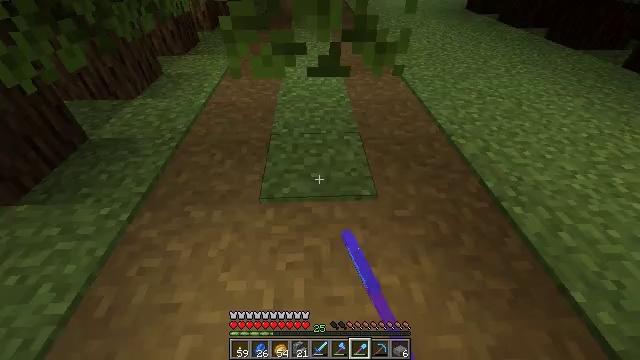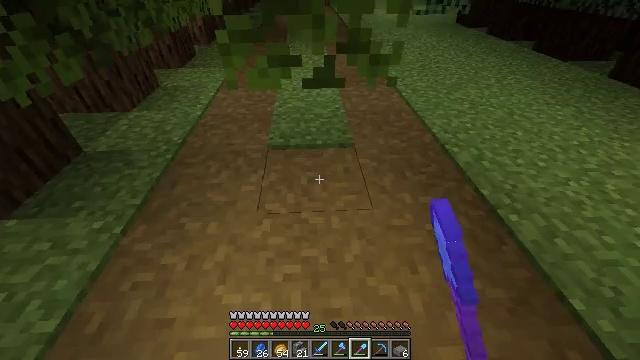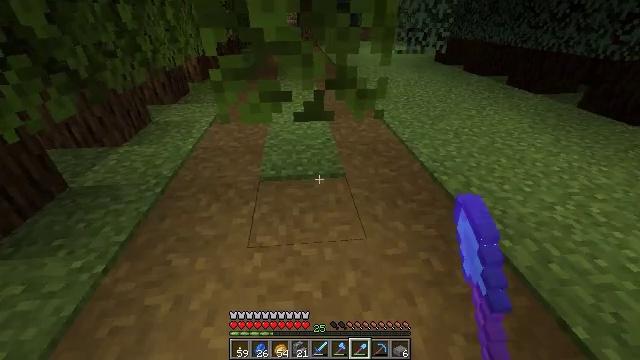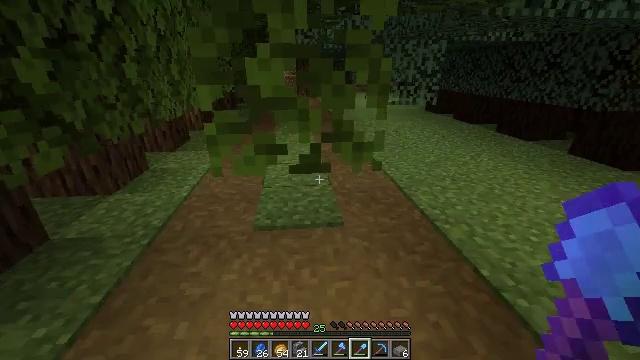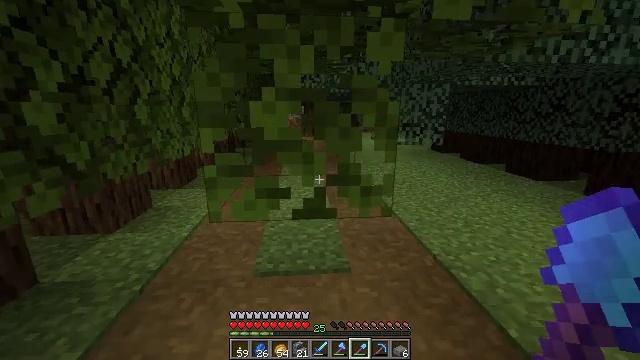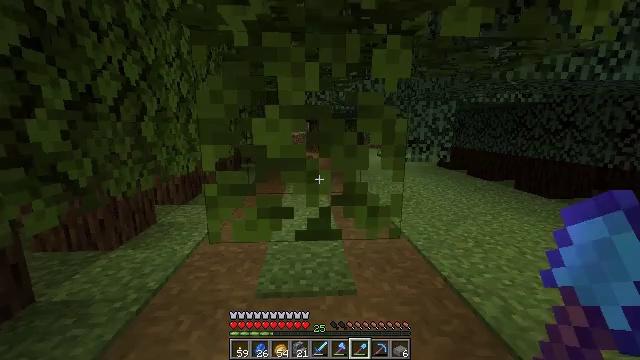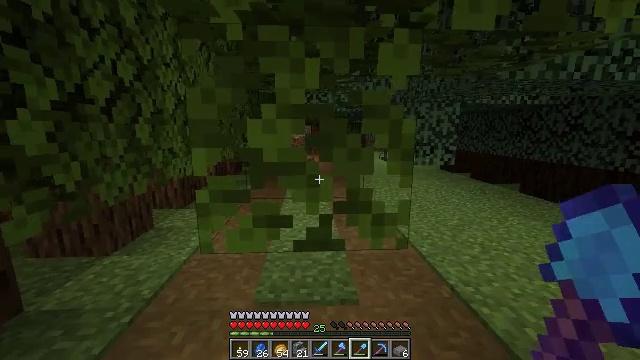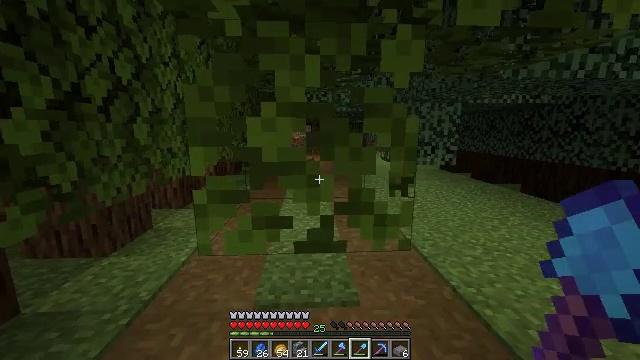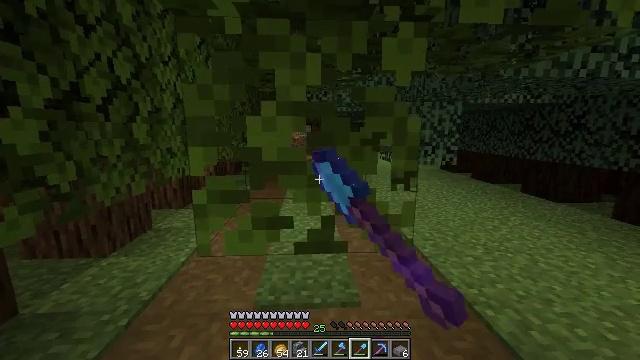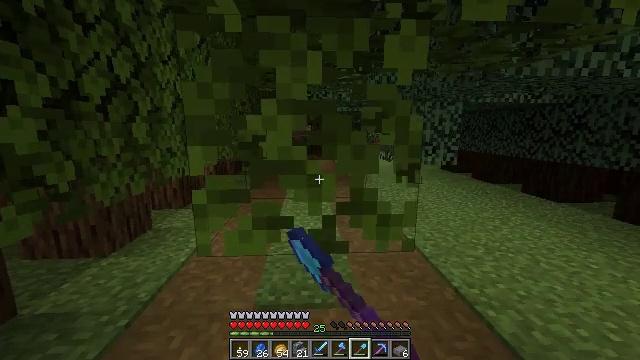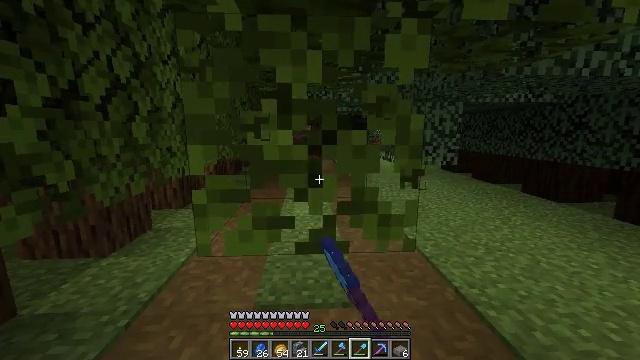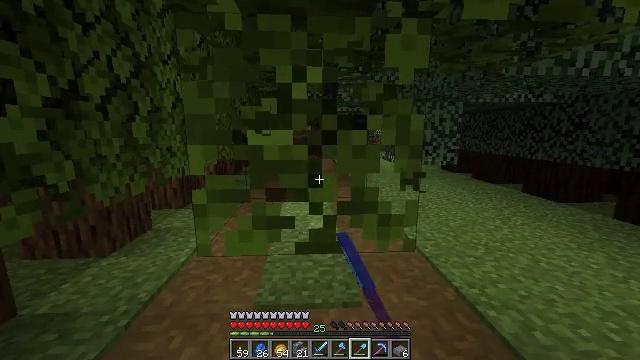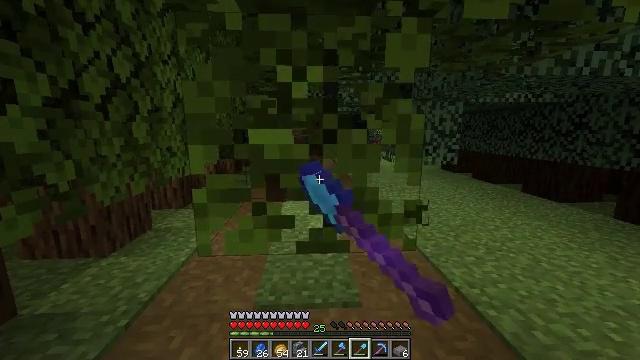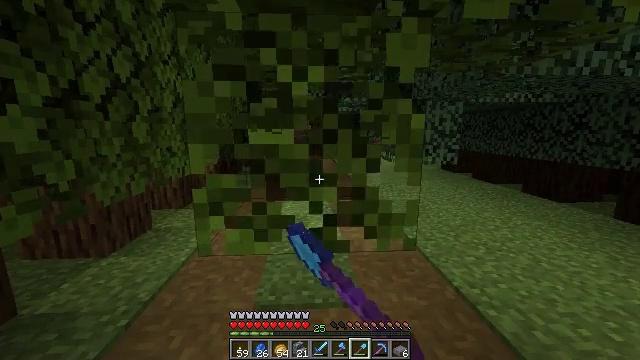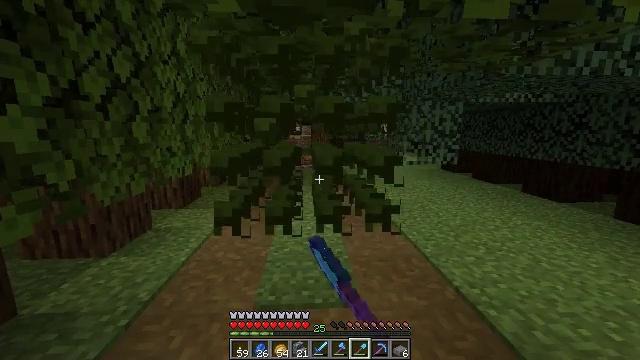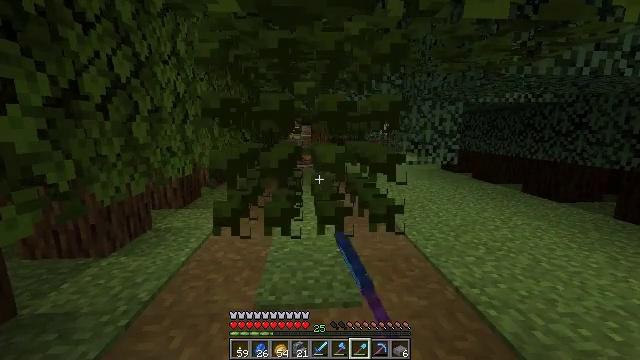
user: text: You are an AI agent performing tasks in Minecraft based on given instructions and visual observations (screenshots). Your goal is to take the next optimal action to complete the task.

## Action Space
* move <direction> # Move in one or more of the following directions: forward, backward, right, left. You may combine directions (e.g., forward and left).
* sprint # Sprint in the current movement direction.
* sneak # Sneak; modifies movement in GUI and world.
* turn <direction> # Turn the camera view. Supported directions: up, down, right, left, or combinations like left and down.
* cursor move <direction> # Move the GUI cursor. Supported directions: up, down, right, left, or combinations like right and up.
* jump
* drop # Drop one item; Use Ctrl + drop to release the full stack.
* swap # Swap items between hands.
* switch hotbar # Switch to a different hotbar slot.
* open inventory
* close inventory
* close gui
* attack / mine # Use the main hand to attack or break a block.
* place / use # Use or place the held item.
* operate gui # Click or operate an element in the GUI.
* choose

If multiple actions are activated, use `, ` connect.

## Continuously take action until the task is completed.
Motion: motion action
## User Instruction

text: Gather oak leaves by attacking.
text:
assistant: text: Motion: turn right and up
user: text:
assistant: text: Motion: turn right and up
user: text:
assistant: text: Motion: move forward, turn up
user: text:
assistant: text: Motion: move forward, turn left and up
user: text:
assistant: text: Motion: turn left and up
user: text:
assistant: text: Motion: no_op
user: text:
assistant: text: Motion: attack / mine
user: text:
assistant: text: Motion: attack / mine
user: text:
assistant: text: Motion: attack / mine
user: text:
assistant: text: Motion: attack / mine
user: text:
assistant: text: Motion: attack / mine
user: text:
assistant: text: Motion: attack / mine
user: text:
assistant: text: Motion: attack / mine
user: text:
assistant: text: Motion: attack / mine
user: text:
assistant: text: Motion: attack / mine
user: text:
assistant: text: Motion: attack / mine
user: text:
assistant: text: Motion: attack / mine
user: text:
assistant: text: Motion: attack / mine
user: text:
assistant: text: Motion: attack / mine